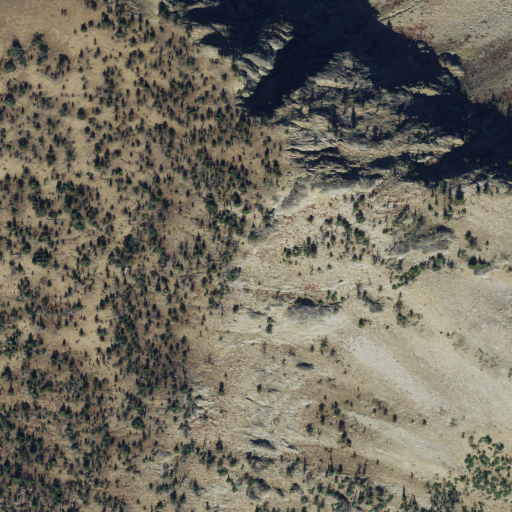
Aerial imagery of mountain in Idaho named Bear Pete Mountain containing grassland, shrub, and evergreen forest